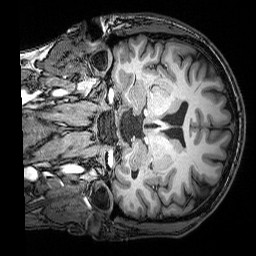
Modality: T1w
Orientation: coronal
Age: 26
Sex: male
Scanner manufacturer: siemens
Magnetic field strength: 3 T
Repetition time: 2.53 s
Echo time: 0.00388 s